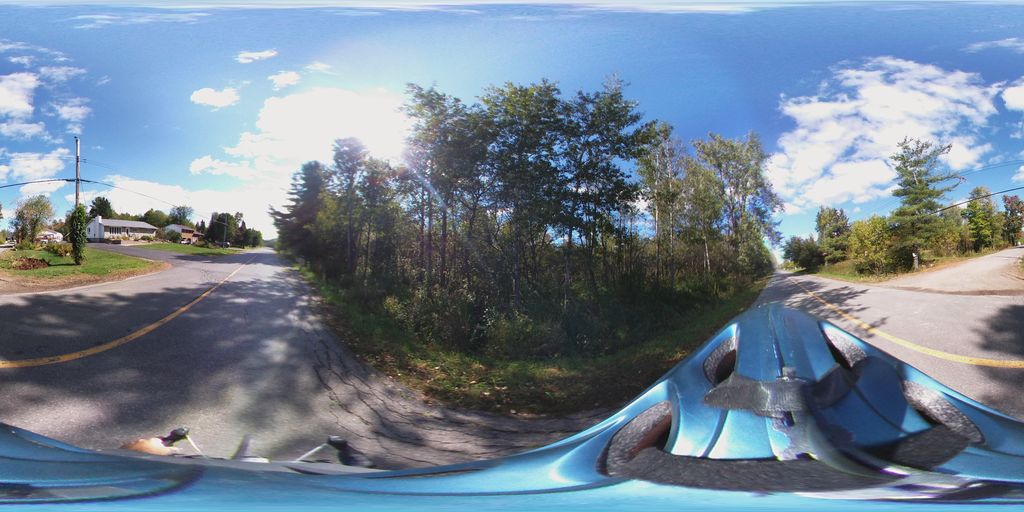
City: ottawa-gatineau